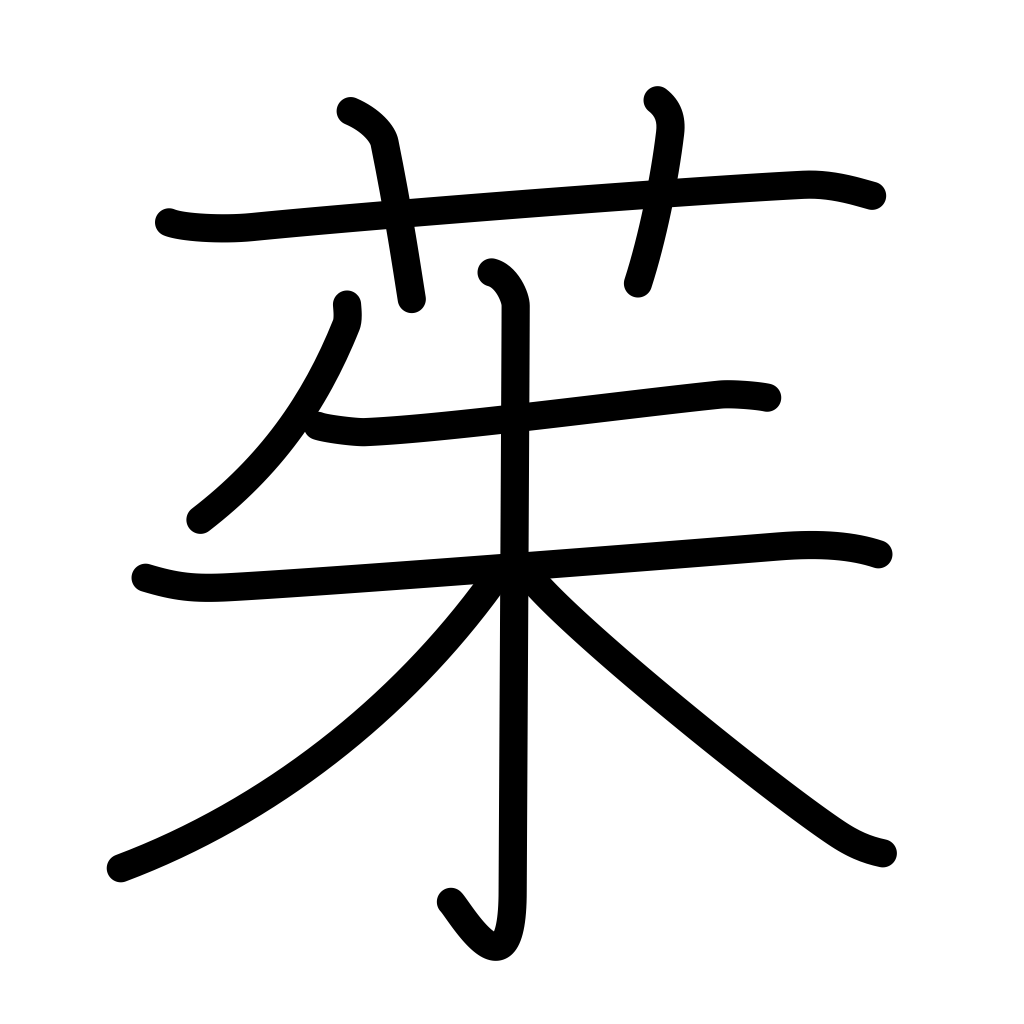
Meaning: river ginger tree, oleaster